Interaction volume radius: 5 \u00c5
Interaction volume height: 10 \u00c5
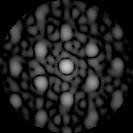
Disorder parameter: 0.5197